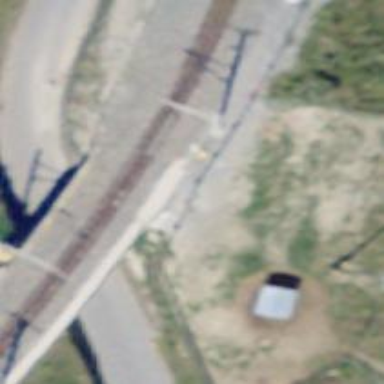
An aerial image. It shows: Narrow-gauge railway bridge with electrified contact lines and one track.